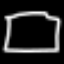
Label: square